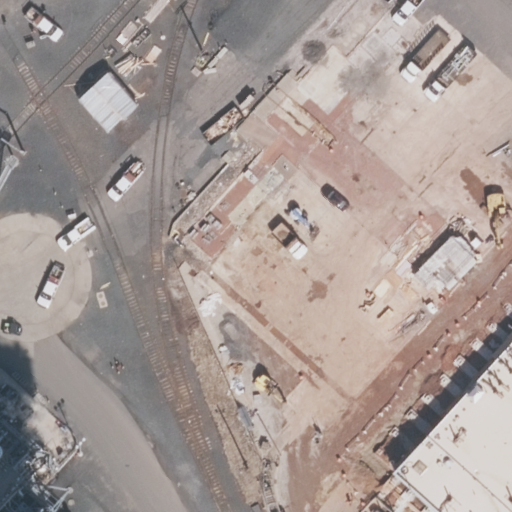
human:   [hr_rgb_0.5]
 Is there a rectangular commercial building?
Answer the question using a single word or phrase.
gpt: no

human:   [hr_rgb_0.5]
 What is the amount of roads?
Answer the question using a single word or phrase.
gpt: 2

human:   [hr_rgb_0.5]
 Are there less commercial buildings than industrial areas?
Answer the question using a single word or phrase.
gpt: yes

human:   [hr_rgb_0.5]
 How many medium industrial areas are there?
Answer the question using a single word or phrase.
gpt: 0

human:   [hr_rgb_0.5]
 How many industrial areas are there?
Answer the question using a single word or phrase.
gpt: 1

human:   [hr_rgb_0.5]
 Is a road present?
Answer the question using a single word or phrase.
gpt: yes

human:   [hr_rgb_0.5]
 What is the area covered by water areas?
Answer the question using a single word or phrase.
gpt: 0m2

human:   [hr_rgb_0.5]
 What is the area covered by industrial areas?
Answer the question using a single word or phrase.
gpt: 10583m2

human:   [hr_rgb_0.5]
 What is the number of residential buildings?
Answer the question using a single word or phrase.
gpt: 0

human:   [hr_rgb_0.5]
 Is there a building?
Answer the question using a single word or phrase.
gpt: no

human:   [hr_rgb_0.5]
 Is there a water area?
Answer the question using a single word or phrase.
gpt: no

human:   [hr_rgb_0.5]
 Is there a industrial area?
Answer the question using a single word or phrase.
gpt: yes

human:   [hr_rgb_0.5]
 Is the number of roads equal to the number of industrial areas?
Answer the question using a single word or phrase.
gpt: no

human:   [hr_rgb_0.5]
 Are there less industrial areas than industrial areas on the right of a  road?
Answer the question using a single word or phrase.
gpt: no

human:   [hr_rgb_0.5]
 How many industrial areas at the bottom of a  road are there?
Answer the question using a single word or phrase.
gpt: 1

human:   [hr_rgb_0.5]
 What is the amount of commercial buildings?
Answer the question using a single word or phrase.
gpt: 0

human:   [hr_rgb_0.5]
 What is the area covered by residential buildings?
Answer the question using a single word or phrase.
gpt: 0m2

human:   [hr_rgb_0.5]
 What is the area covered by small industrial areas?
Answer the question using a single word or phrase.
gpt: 0m2

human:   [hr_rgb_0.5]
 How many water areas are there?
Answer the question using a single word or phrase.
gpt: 0

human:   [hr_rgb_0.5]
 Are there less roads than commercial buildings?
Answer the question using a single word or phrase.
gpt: no

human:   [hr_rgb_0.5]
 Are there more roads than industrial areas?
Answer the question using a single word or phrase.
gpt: yes

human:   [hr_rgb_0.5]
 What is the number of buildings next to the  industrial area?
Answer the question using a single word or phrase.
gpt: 0

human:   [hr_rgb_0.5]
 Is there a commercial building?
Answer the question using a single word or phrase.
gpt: no

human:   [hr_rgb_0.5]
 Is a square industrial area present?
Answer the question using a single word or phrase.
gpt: no

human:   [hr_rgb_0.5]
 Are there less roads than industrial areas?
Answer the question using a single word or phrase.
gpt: no

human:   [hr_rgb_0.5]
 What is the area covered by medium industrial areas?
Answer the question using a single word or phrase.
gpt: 0m2

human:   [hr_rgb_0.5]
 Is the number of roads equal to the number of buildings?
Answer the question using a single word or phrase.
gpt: no

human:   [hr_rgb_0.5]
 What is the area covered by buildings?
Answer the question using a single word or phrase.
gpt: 0m2

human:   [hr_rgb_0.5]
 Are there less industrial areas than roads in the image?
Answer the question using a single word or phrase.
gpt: yes

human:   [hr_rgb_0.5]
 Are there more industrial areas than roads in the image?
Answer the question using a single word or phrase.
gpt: no

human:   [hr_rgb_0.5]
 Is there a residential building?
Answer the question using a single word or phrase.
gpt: no

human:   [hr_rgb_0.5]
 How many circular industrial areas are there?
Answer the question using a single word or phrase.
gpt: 0

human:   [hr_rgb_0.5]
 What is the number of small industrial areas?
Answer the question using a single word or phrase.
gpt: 0

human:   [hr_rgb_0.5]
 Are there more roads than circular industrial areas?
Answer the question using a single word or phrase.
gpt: yes

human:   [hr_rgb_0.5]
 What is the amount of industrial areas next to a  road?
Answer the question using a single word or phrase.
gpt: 1

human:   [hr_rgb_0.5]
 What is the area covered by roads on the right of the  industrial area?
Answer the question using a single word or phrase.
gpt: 0m2

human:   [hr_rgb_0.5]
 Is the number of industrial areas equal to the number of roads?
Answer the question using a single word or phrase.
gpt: no

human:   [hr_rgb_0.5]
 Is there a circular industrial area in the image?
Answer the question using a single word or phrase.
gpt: no

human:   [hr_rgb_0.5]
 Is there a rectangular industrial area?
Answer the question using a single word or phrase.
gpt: yes

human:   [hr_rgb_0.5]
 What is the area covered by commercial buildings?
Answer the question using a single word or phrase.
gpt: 0m2

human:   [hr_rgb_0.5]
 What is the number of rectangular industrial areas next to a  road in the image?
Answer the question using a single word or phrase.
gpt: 1

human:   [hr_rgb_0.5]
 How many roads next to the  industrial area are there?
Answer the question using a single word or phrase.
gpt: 2

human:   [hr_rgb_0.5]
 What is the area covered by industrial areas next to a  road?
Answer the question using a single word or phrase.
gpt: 10583m2

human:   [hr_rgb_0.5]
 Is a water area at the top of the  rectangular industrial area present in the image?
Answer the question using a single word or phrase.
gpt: no

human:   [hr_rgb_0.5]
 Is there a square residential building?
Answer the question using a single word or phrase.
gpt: no

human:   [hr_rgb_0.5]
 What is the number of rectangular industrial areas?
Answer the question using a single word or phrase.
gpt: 1

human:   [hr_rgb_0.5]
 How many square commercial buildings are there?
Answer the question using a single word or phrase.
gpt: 0

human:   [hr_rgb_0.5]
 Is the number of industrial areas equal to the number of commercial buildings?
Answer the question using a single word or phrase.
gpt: no

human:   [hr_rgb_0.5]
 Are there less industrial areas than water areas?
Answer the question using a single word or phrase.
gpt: no

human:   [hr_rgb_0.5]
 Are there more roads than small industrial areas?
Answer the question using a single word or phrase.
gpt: yes

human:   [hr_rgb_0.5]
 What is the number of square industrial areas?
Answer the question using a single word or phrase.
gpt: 0

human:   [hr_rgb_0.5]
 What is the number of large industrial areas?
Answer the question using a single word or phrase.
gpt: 1

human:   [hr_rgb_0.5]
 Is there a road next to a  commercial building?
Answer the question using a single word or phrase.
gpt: no

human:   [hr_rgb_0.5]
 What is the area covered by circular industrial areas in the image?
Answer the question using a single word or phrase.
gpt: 0m2

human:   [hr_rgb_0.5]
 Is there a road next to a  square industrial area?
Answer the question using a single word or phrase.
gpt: no

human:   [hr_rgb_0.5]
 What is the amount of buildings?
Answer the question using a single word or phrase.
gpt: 0

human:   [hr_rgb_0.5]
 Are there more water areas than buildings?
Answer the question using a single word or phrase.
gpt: no

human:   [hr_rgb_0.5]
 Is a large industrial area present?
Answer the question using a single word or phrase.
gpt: yes

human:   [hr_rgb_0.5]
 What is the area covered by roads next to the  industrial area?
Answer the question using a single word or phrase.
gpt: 0m2

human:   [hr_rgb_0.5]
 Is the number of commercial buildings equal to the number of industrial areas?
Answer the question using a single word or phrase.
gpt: no

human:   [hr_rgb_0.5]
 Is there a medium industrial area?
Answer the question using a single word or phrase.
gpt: no

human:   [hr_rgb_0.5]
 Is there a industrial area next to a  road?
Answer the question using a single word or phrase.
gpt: yes

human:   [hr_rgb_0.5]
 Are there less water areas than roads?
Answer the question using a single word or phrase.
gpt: yes

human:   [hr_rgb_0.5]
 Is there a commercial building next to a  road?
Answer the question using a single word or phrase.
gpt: no